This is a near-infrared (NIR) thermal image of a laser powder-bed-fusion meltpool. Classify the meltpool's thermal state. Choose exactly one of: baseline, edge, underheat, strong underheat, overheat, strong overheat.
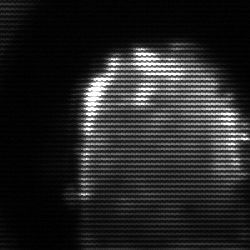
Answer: baseline